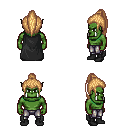
a pixel art fantasy rpg character, male body template, orc, green skin, black cape, metal pants, light blonde long topknot hairstyle, black shoes, four views (front, back, left, right), 2x2 character sprite sheet, small pixel art, hard edges, no anti-aliasing